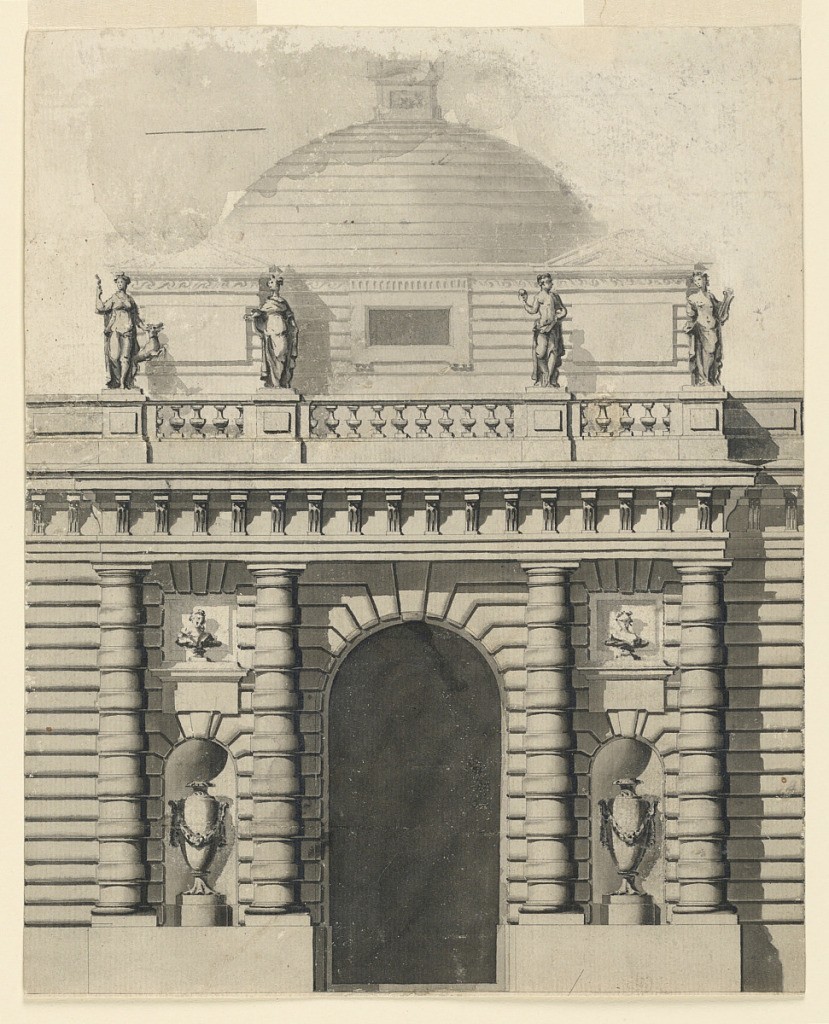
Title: Design for a Mausoleum
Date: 1780
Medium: Pen and ink, brush and watercolor on paper
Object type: drawing
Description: Heavily rusticated arched doorway flanked by urns in niches surmounted by busts, and flanked by rusticated columns. Above, a balustrade ornamented with statuary, a low attic and stepped dome.